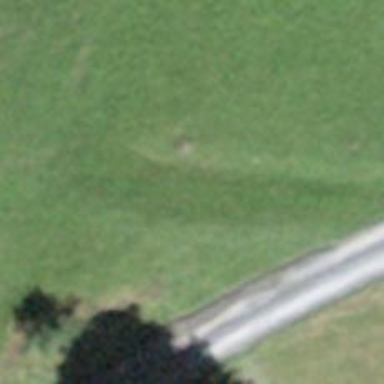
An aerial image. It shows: Track with very rough surface.